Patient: sex M, age 60
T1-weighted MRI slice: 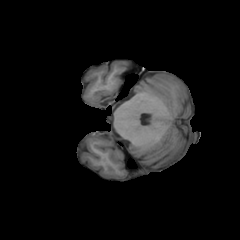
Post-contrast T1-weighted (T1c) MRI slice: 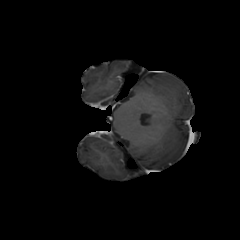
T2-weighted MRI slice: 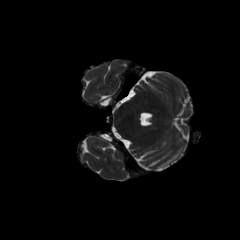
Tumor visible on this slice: no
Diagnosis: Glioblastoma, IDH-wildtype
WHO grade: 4